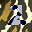
Label: 2